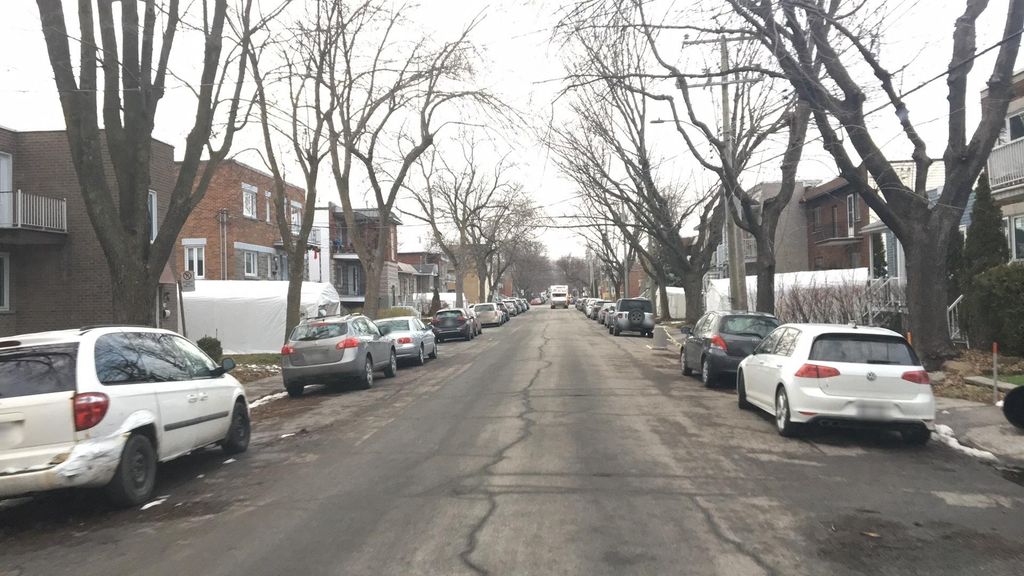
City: montreal